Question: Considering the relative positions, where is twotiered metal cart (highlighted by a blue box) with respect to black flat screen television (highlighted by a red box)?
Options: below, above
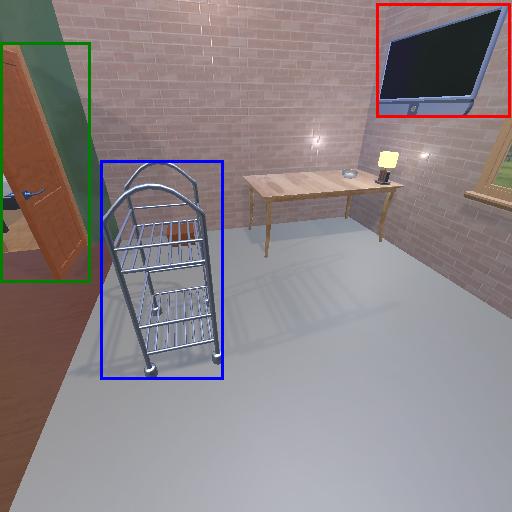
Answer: below